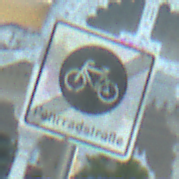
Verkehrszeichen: EndeFahrradstrasse
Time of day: SunriseSunset
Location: Outdoor (Suburban)
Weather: PartlyCloudy
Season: NotSpecified
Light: Natural